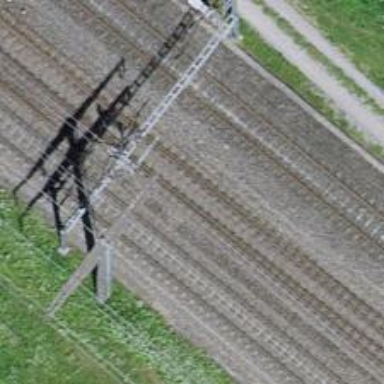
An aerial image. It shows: Railway with electrified contact lines.